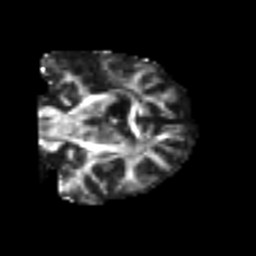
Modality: FA
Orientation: coronal
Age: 53
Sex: female
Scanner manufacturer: siemens
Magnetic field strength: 3 T
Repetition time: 4.999 s
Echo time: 0.07946 s